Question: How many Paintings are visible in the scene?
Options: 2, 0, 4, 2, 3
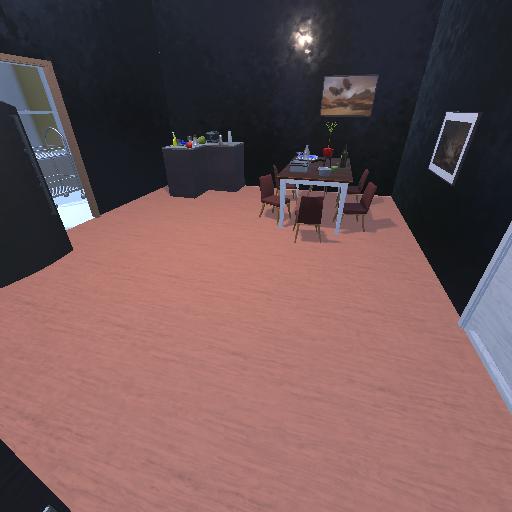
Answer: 2